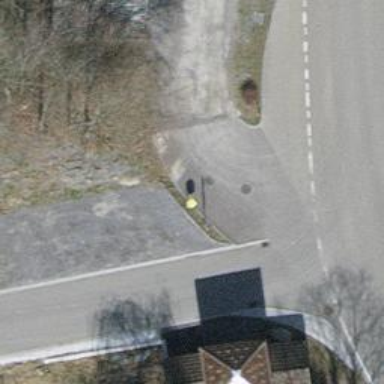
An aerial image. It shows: Bus stop with platform for public transport.